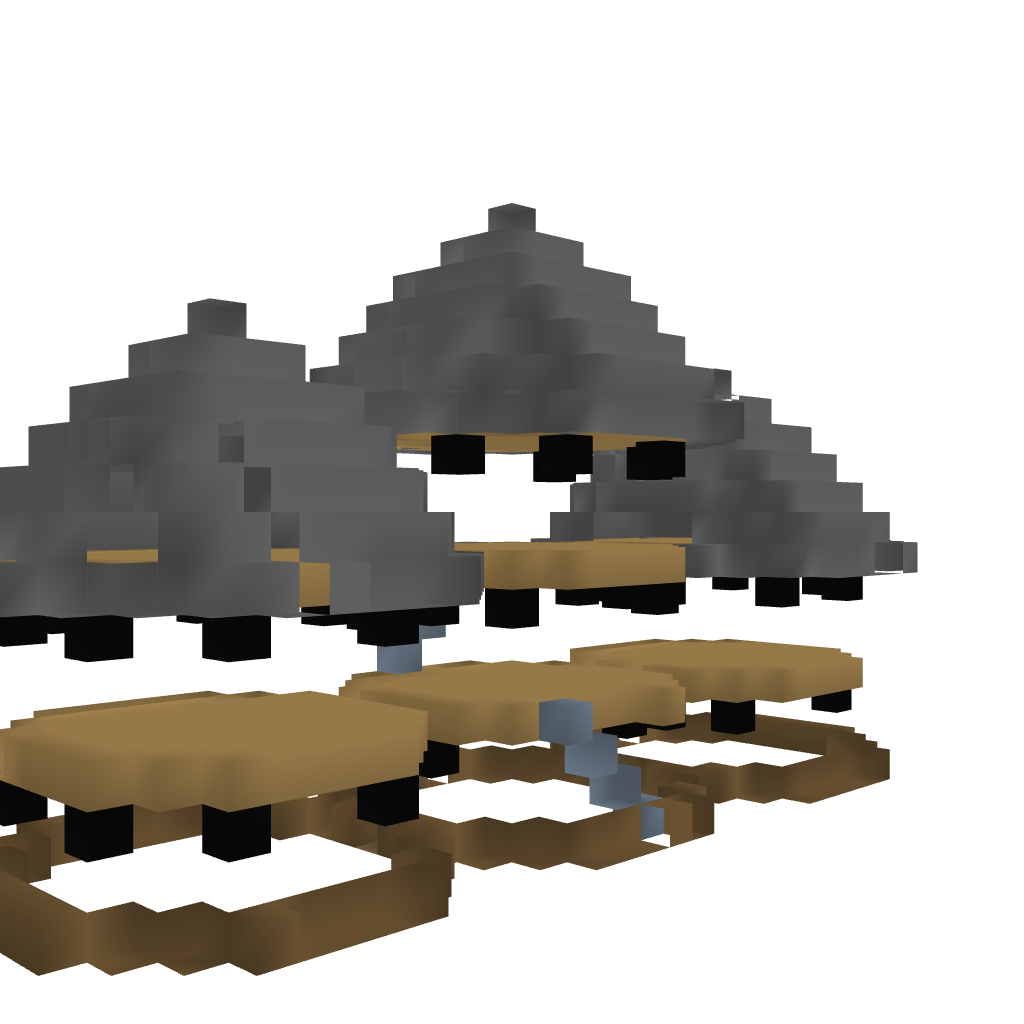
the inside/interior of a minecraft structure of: A Treehouse